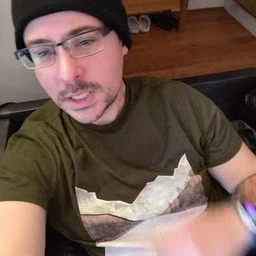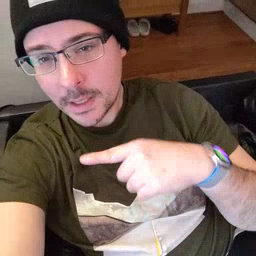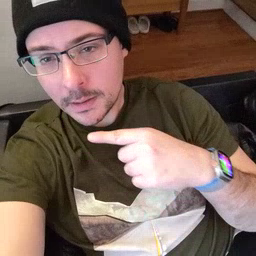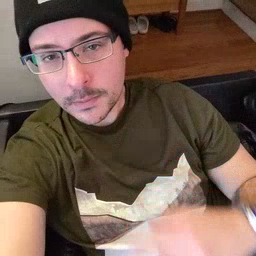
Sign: say